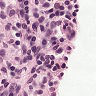
Metastatic tissue present: no